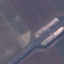
Land use / land cover: Highway